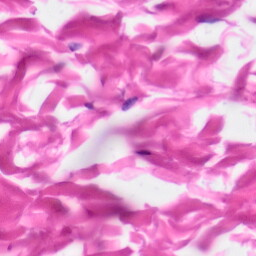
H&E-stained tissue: Skin